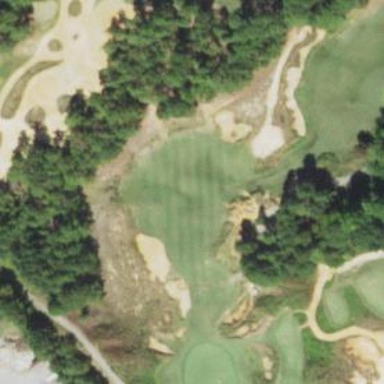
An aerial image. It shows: Golf hole.